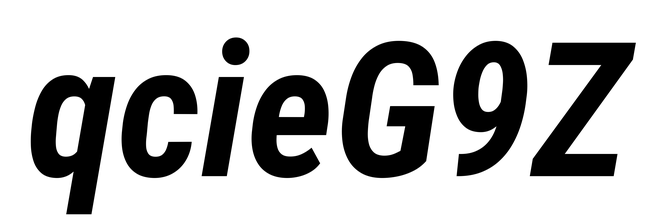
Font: Roboto-Italic_Condensed_Bold_Italic